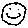
Label: smiley face